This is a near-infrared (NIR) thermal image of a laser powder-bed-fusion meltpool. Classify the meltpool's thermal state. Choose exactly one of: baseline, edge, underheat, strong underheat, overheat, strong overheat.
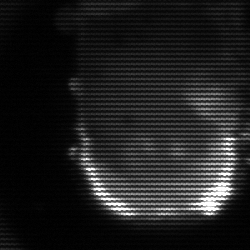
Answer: baseline